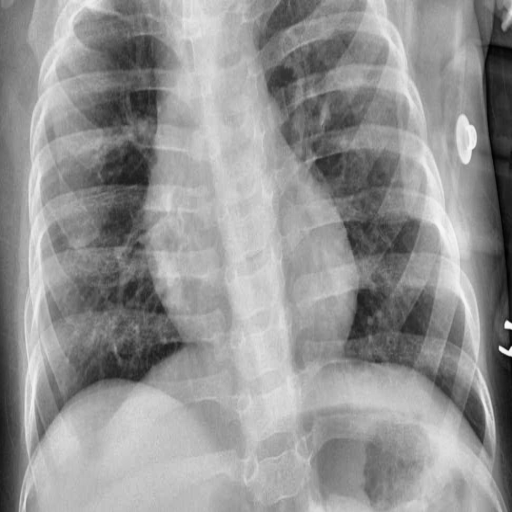
Finding: PNEUMONIA